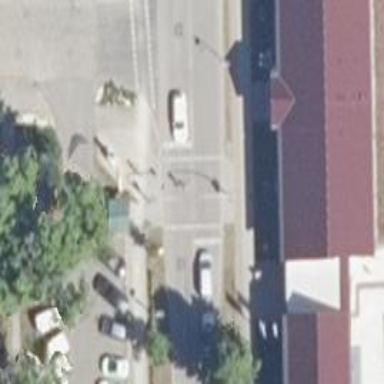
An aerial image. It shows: Road crossing with traffic signals.